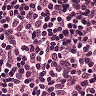
Metastatic tissue present: no